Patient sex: M
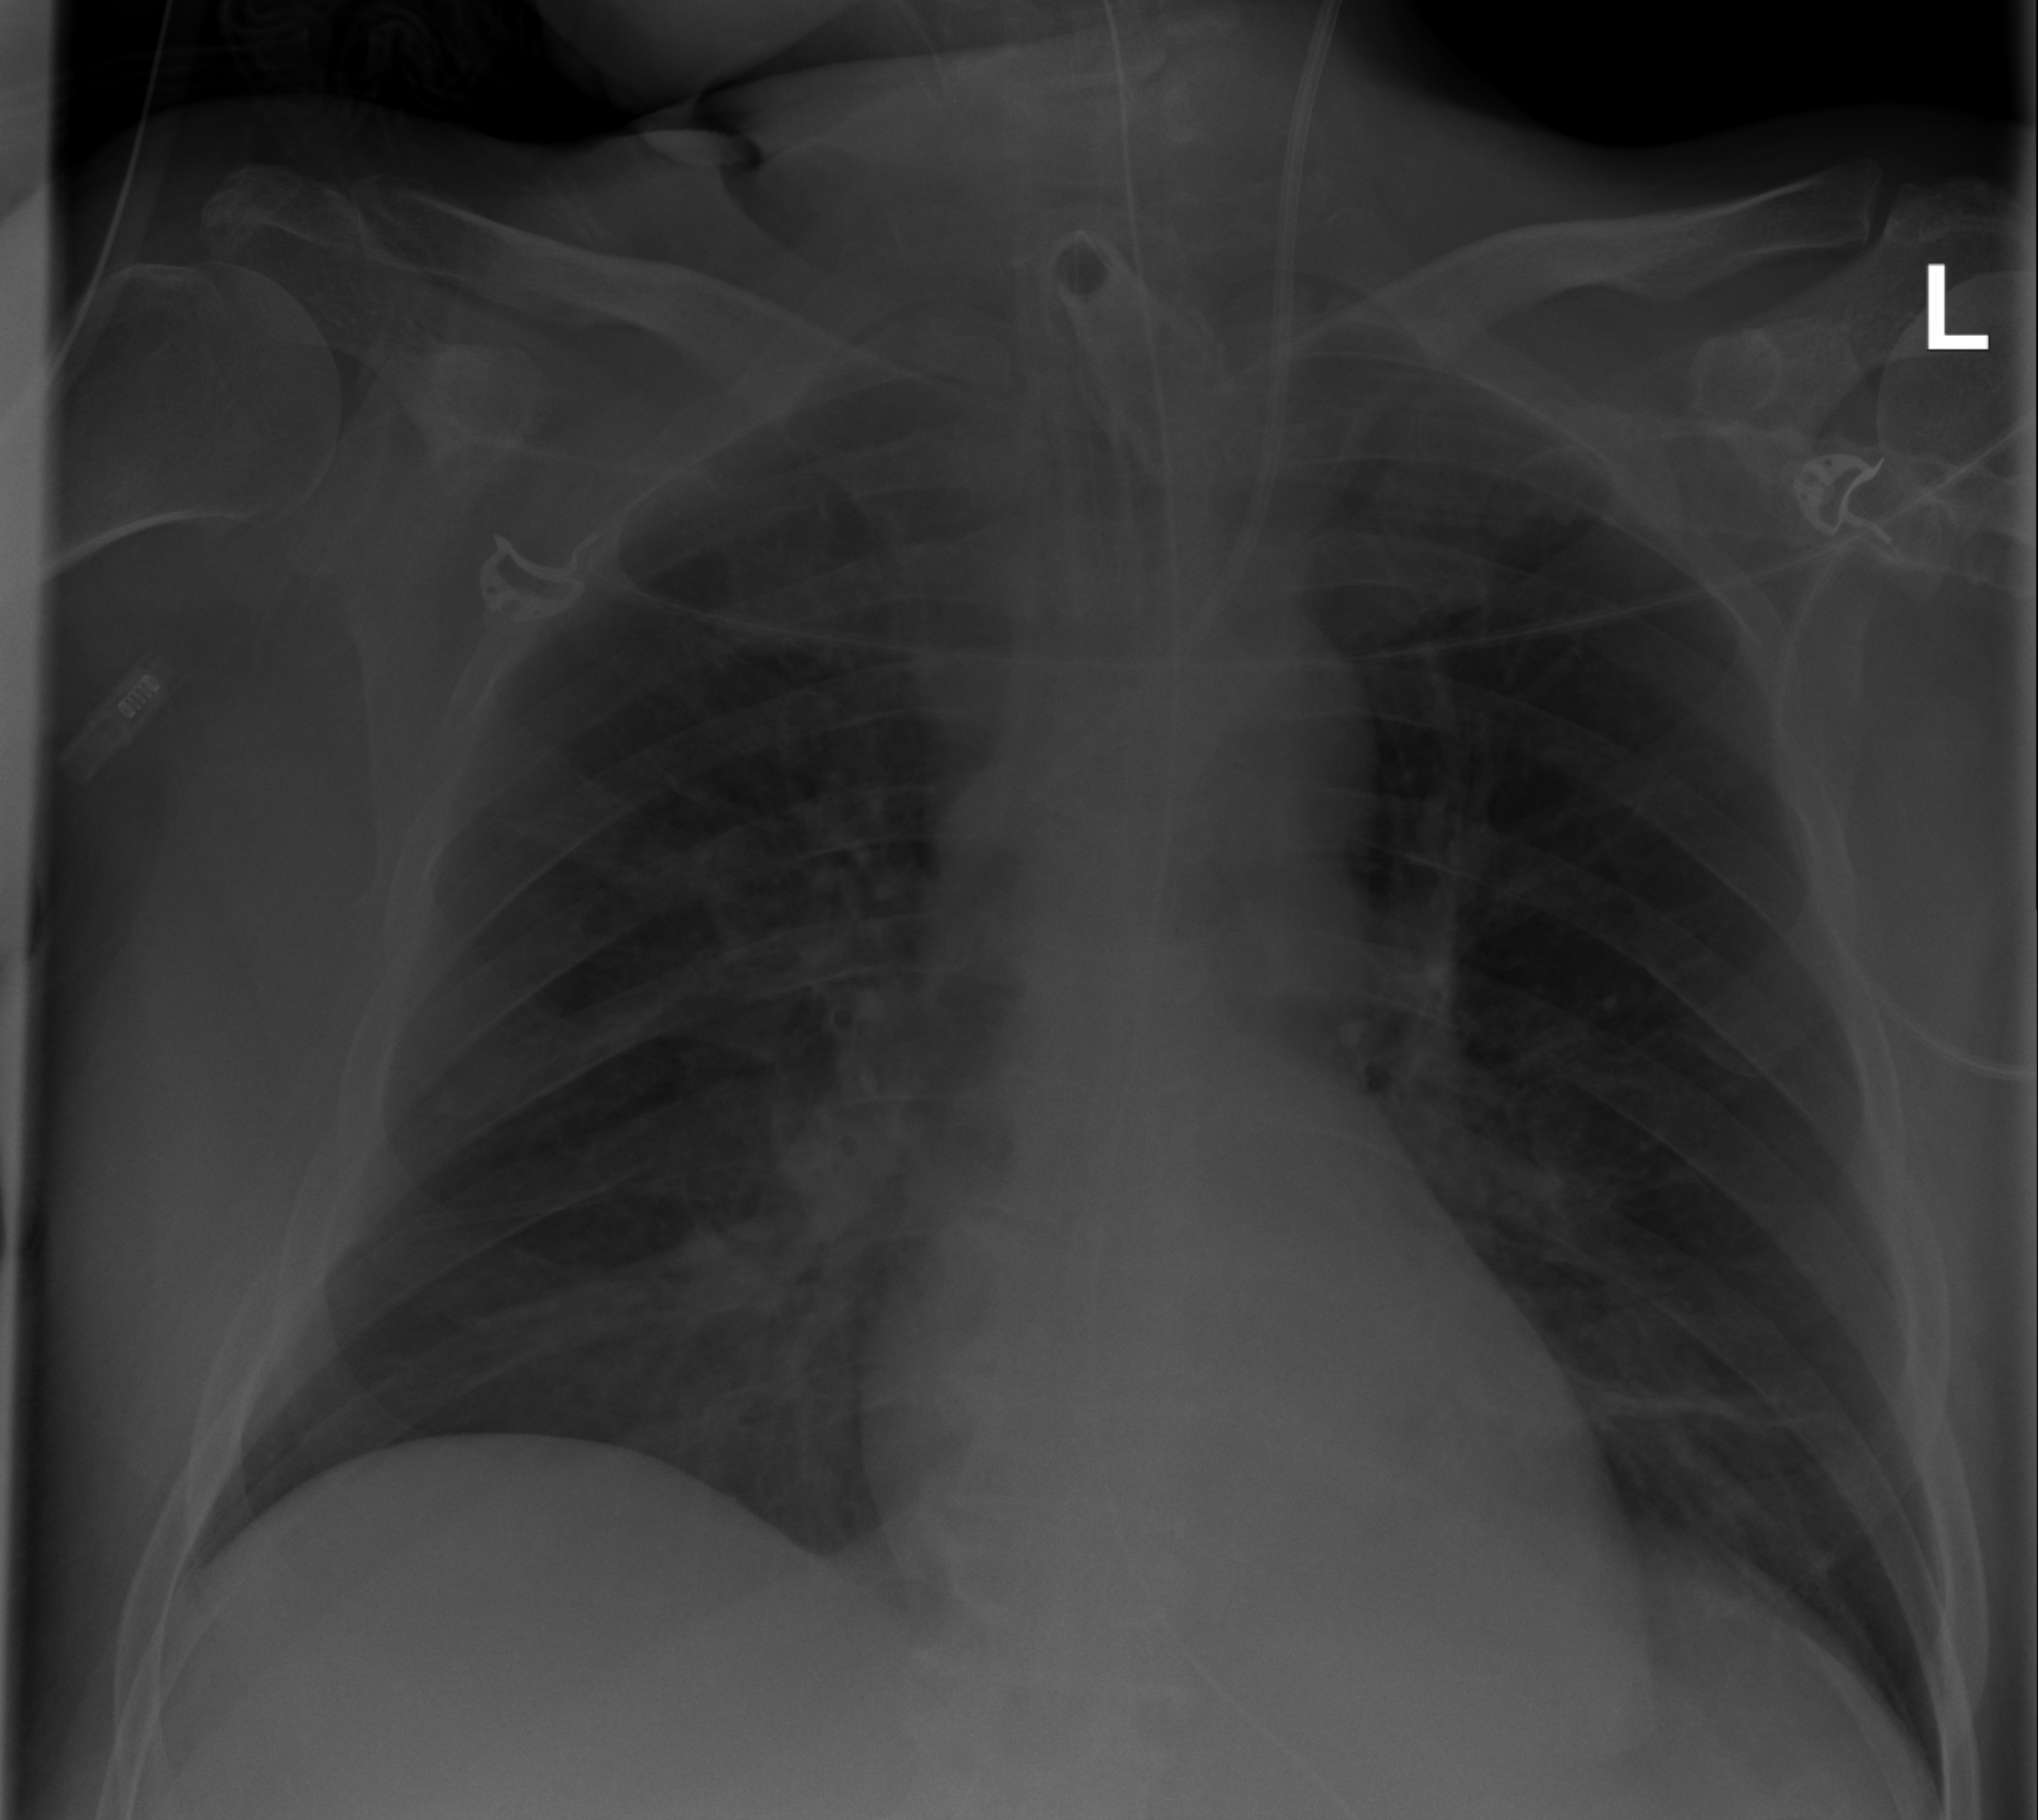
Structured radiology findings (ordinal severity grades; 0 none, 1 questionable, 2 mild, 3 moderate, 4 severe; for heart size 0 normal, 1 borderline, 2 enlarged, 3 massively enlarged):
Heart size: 0
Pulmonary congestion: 0
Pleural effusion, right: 0
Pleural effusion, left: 0
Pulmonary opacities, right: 2
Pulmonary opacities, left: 0
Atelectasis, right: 0
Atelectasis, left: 2